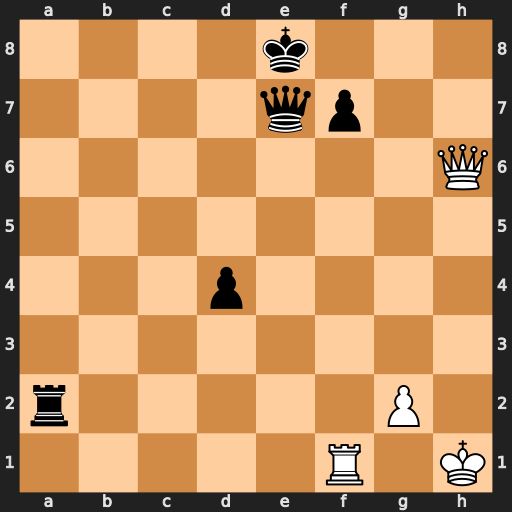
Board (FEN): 4k3/4qp2/7Q/8/3p4/8/r5P1/5R1K
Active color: w
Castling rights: -
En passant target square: -
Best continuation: Qh8+ Kd7 Qxd4+